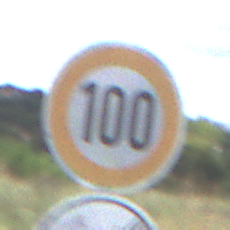
Verkehrszeichen: Geschwindigkeit100
Zusatzzeichen unten: EndeUeberholverbotKraftfahrzeuge
Umgebung: Outdoor, Nature
Tageszeit: Midday
Wetter: PartlyCloudy
Licht: Natural
Jahreszeit: NotSpecified
Kontrast: HighContrast